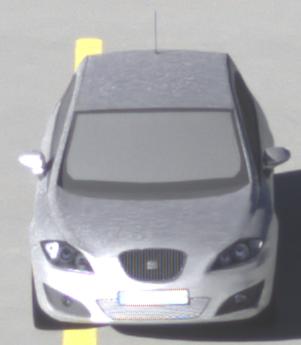
Make: SEAT
Model: Leon 1.4
Detailed model: Leon (1P)
Model produced from: 2009/04
Model produced until: 2010/08
Doors: 5
Color: white
Road condition: dry road
Daytime: morning or afternoon
Contrast: high contrast